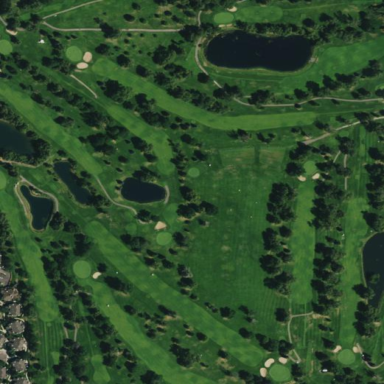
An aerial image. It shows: Golf course surrounded by greenery.